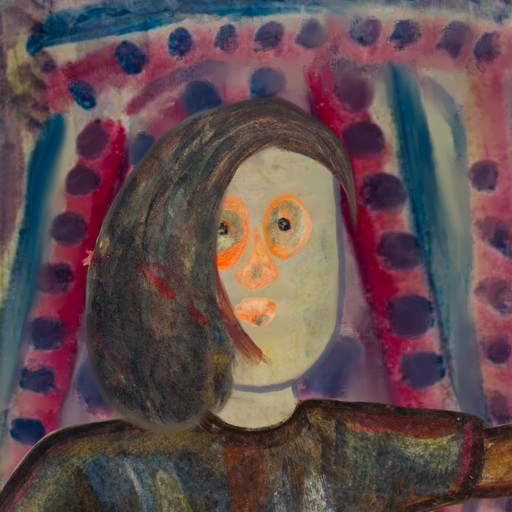
Background: HillGirl, Head And Neck Front: Hill_Girl, Face Front: Childish, Bust: Mosgoul, Hair Front: Gypsy_Mother, Head Accessory: Blank, Second Necklace: Blank, Necklace: Blank, Baby: Blank